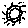
Label: sun